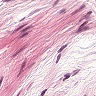
Metastatic tissue present: no